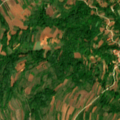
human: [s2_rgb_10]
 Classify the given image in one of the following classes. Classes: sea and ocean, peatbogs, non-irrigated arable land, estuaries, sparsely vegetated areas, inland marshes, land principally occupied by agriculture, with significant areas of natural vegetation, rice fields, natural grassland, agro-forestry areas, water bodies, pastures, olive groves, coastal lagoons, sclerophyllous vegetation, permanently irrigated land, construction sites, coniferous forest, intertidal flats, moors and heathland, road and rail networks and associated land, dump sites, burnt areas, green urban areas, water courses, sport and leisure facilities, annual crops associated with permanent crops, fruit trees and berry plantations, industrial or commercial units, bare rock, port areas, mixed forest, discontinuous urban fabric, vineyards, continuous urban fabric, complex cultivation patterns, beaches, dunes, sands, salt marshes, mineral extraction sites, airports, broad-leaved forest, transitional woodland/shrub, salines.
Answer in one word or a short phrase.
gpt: complex cultivation patterns, land principally occupied by agriculture, with significant areas of natural vegetation, broad-leaved forest